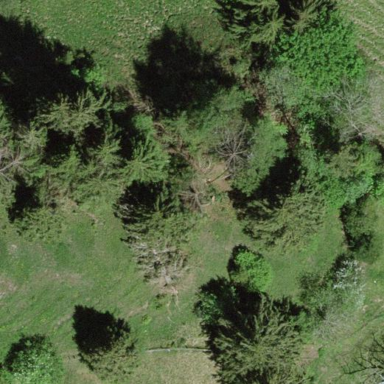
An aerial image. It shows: Forest area.